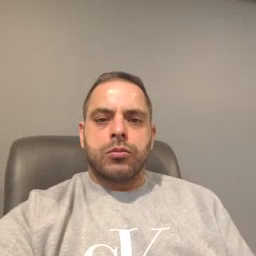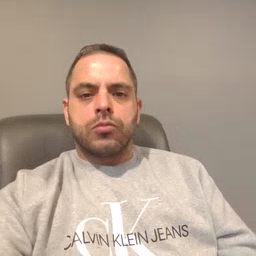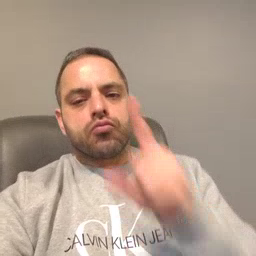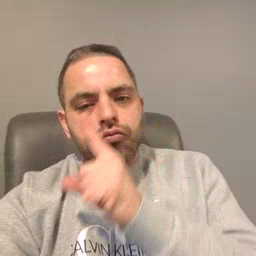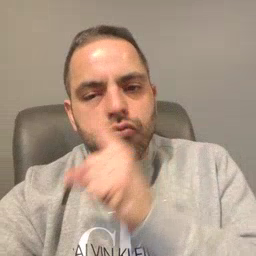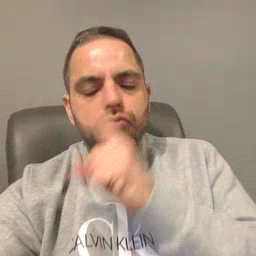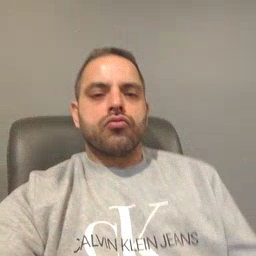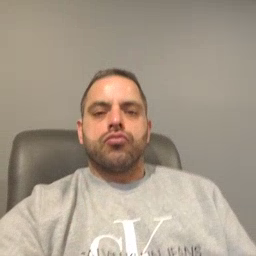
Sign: mouse